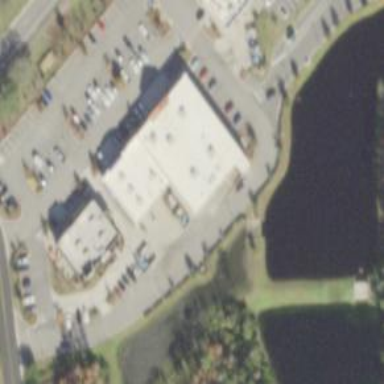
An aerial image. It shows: Building.